Question: Learning GIT. I tried committing a group of files, below you can see where I got to.
Asking for the commit comment/message but once I get to this screen, I am not able to input any text, everything I try, it will not let me enter any text into the window once it gets to this screen.
I am using the msysGit version with a program called Console 2 which is just a wrapper holding the msysGit command line tool
Any ideas why it would do this

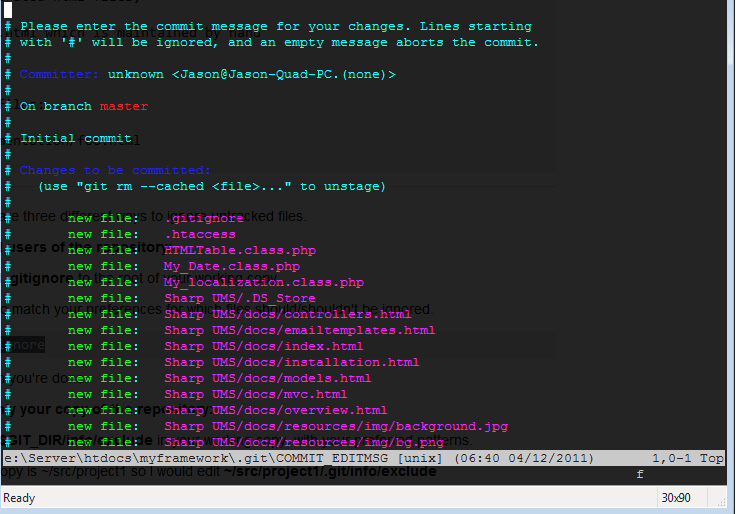
Answer: Git is using the "Vi" text editor by default. You need to add this to your Git config file:
'''
nano ~/.gitconfig
'''
This file may be blank if you do not have one yet. Add this line and then save using Ctrl-X:
'''
git config core.editor "nano"
'''
Nano is a more straightforward to use text editor for what you want to do.
If you don't have nano installed on your platform (as is the case in standard installs of Windows 7), you can optionally use <URL> to use standard Notepad instead.